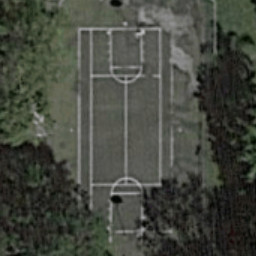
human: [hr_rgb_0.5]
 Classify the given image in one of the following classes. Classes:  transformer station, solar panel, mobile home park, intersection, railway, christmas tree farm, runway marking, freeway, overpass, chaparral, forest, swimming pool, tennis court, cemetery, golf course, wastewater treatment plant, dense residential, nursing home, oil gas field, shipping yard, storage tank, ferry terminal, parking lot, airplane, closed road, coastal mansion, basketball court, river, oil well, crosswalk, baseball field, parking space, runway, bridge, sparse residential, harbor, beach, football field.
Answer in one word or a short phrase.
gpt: basketball court